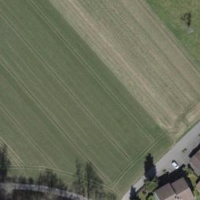
EUNIS habitat code: 52
Species observed at this site:
Medicago sativa